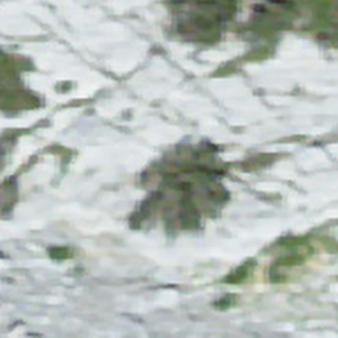
Label: other